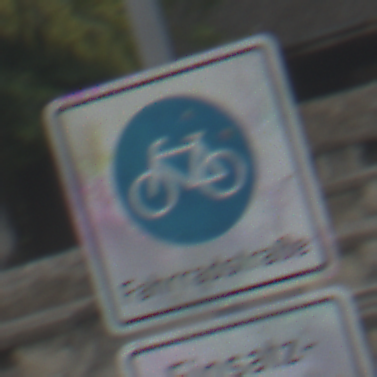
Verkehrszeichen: BeginnFahrradstrasse
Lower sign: BesondereFahrzeugeUndTransportgueter3
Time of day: MorningAfternoon
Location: Outdoor (Suburban)
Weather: PartlyCloudy
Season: NotSpecified
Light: Natural